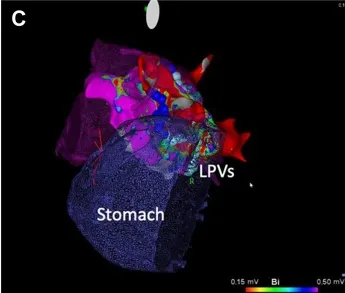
Three-dimensional anatomical reconstruction integrating chest CT and 3-dimensional electroanatomical map (CARTO; Biosense Webster) demonstrating the proximity of the herniated stomach (shadowed dark blue) to the applications of focal point-by-point pulsed field ablation (light blue balls) on the posterior wall:. Left lateral.
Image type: radiology (ct)